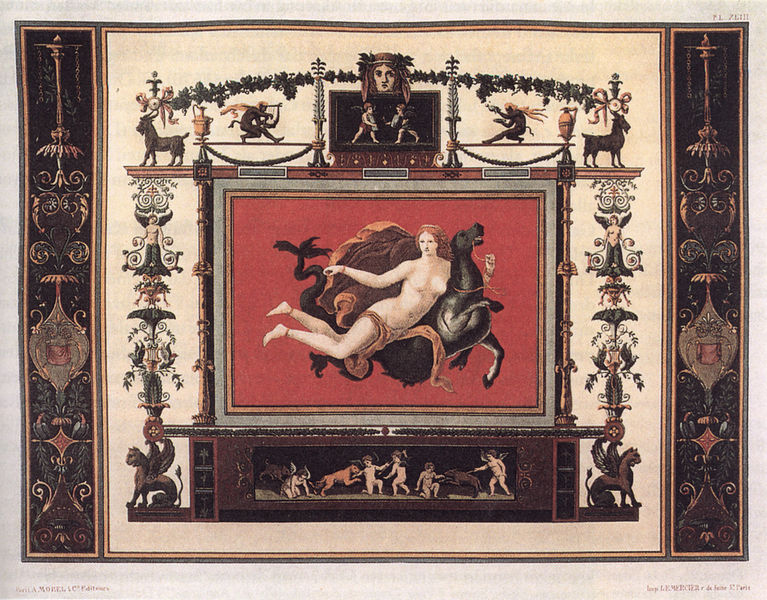
Titel: Motifs de décorations, I (Paris): Pompejanische Grottesken
Schlagwörter: frau, schwarz, rot, ornament, teppich, figur, girlande, pferd, engel, putte, figuren, querformat, jugendstil, ornamente, löwen, fabelwesen, putten, geflügelt, ziegenbock, drache, ziegen